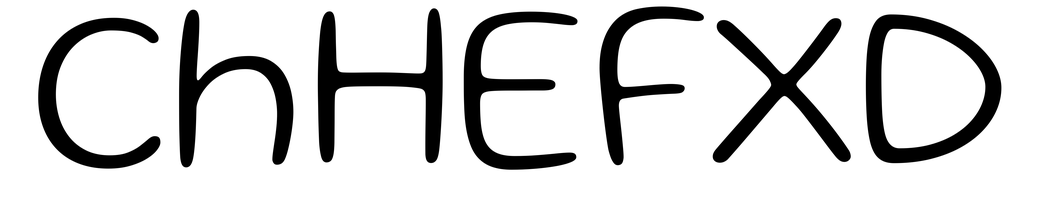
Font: Gluten_ExtraLight